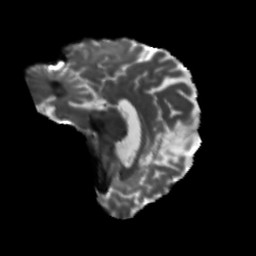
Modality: T2w
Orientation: sagittal
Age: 69
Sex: female
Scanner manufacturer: siemens
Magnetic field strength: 3 T
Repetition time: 5.47 s
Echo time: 0.0854 s